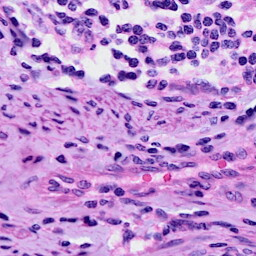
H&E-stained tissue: Cervix